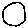
Label: moon